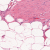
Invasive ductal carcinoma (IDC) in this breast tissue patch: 0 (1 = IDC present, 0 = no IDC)